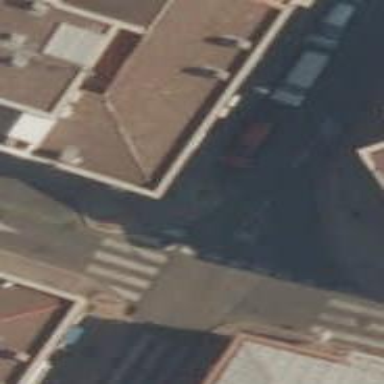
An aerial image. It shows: Uncontrolled zebra crossing on the road.